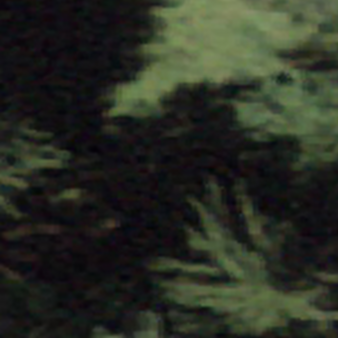
Label: other